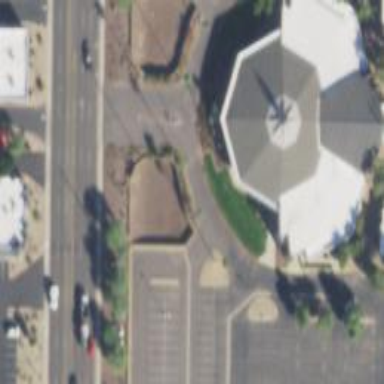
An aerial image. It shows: Beautiful church building.